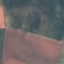
Land use / land cover: AnnualCrop